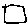
Label: square